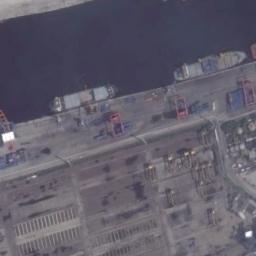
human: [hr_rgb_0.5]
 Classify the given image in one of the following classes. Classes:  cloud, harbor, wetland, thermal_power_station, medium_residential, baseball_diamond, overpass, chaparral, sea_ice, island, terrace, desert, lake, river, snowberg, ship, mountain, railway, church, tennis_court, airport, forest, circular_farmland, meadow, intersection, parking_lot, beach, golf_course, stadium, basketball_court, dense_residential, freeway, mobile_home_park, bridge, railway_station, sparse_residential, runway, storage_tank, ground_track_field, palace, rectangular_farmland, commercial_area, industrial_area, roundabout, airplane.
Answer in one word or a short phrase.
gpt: ship